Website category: sports
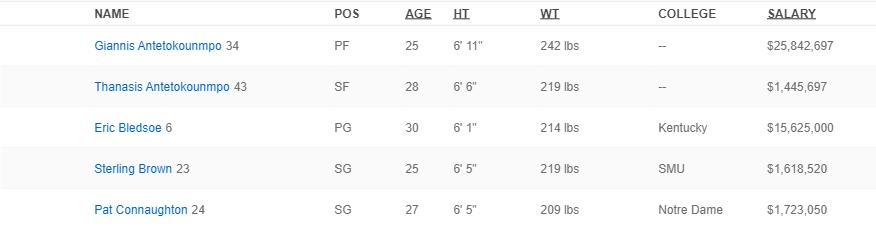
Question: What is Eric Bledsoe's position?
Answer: PG

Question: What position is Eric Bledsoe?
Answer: PG

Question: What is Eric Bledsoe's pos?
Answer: PG

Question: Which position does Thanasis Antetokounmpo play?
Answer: SF

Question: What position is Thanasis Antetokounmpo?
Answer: SF

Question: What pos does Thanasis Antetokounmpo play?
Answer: SF

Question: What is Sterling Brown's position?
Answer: SG

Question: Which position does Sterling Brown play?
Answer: SG

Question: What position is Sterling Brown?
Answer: SG

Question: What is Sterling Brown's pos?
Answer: SG

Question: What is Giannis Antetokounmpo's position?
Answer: PF

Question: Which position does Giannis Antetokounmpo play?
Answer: PF

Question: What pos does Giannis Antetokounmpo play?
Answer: PF

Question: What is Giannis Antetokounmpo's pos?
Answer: PF

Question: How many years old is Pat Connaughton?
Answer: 27

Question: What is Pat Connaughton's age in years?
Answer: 27

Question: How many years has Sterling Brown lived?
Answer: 25

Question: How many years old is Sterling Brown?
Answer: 25

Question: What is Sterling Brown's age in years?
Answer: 25

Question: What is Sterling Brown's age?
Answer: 25

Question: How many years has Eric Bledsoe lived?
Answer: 30

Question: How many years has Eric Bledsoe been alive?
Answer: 30

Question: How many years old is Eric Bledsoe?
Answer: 30

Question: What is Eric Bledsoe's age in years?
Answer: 30

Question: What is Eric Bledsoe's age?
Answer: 30

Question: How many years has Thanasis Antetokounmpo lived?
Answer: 28

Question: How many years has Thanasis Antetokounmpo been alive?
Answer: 28

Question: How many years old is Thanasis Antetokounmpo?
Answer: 28

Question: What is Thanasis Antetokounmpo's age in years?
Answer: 28

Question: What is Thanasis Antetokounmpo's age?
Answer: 28

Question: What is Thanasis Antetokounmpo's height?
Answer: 6' 6"

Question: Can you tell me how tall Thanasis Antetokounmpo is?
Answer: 6' 6"

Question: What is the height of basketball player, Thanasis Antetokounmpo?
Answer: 6' 6"

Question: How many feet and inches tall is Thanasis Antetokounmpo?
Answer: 6' 6"

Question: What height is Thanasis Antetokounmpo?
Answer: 6' 6"

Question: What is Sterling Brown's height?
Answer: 6' 5"

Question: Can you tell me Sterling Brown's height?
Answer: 6' 5"

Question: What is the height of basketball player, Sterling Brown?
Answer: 6' 5"

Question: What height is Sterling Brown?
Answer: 6' 5"

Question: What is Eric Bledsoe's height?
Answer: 6' 1"

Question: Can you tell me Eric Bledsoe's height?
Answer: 6' 1"

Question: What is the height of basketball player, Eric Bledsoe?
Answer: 6' 1"

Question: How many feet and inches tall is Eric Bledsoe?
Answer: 6' 1"

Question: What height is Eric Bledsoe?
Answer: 6' 1"

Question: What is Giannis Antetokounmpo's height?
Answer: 6' 11"

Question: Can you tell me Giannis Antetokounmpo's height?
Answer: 6' 11"

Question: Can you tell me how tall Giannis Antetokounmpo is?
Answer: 6' 11"

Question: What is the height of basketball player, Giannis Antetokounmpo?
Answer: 6' 11"

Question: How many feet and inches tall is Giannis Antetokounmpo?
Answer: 6' 11"

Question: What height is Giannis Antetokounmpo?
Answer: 6' 11"

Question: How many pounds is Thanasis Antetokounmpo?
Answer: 219 lbs

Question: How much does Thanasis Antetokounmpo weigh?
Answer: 219 lbs

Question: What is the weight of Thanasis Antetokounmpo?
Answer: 219 lbs

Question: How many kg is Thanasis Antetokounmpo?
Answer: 219 lbs

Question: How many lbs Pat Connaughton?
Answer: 209 lbs

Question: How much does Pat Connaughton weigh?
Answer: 209 lbs

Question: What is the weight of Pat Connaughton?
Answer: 209 lbs

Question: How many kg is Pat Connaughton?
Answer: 209 lbs

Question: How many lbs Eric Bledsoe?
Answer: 214 lbs

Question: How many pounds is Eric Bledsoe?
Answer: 214 lbs

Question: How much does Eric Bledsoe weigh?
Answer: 214 lbs

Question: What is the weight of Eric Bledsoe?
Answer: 214 lbs

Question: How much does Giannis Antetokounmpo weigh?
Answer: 242 lbs

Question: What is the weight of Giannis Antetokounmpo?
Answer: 242 lbs